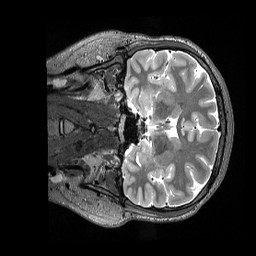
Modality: T2w
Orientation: coronal
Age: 30
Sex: male
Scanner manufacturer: siemens
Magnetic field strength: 3 T
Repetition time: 3.2 s
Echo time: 0.562 s